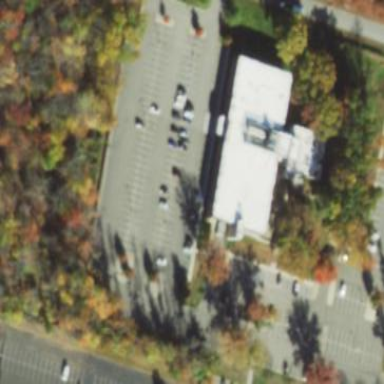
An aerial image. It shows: Parking area.